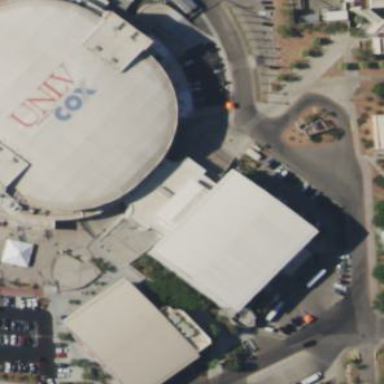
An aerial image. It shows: Basketball stadium building.